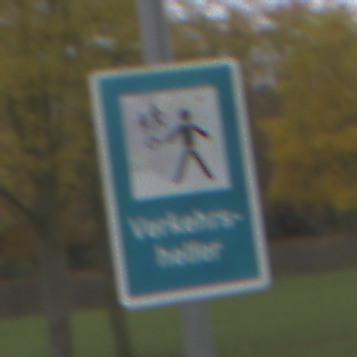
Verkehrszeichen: Verkehrshelfer
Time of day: Midday
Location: Outdoor (Suburban)
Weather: Overcast
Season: NotSpecified
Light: Natural